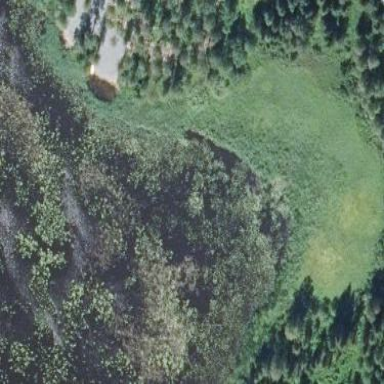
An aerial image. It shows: Marshy wetland area.